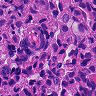
Metastatic tissue present: yes